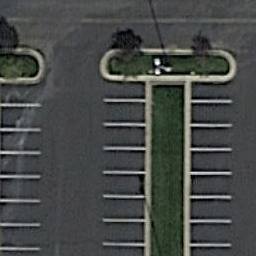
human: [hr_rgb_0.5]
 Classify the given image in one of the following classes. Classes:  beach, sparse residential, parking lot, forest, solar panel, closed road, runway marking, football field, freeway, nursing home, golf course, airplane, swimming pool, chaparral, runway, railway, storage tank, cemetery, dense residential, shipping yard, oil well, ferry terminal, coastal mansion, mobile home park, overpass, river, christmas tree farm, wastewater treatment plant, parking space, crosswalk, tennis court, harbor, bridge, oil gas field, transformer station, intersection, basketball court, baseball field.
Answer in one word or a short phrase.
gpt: parking space